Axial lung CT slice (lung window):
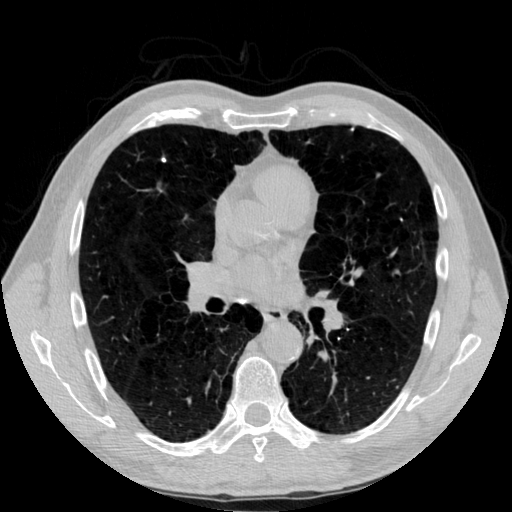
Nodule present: no